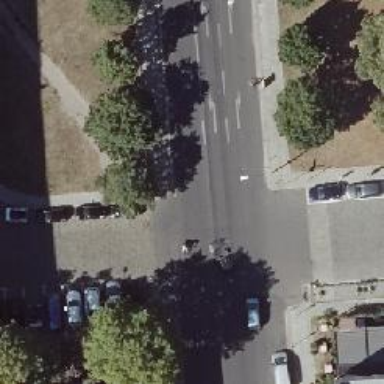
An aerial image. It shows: Unmarked crossing on the road.